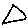
Label: triangle